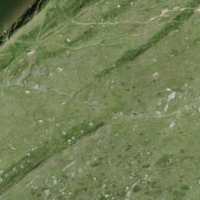
EUNIS habitat code: 23
Species observed at this site:
Campanula barbata
Sempervivum montanum
Geum montanum